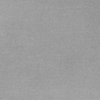
Label: dusty